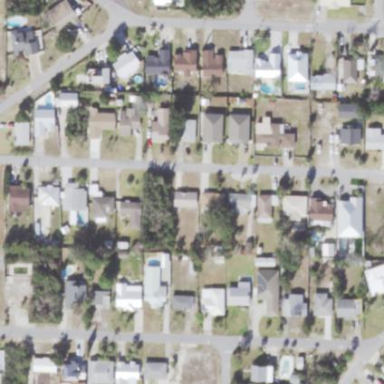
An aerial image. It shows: Residential area composed of single-family homes.